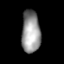
Tissue: lung
Cell type: T cells
Senescence score: 0.1945
Nuclear area (px): 770
Mean DAPI intensity: 150.608